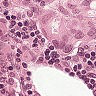
Metastatic tissue present: yes